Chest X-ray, PA view. Patient: 52 years old, sex M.
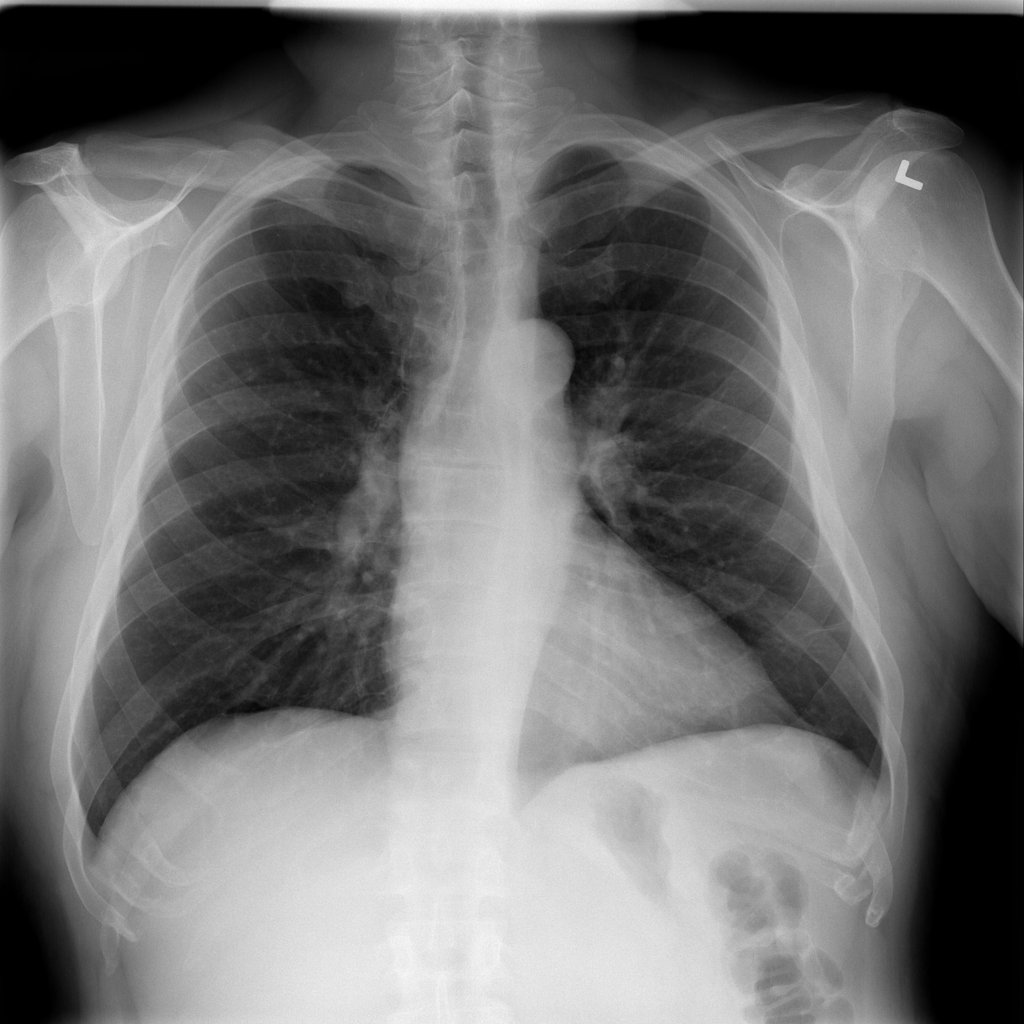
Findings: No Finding